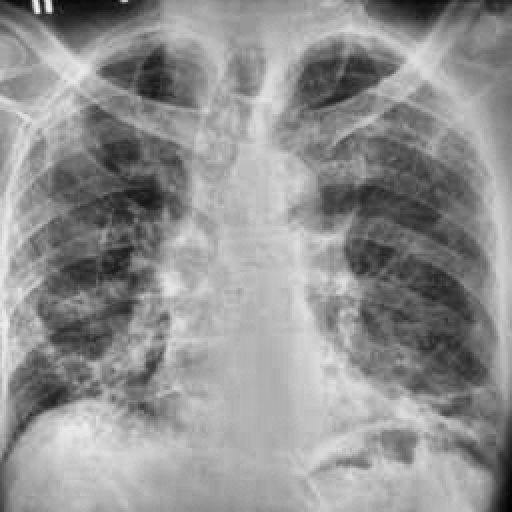
Finding: TUBERCULOSIS